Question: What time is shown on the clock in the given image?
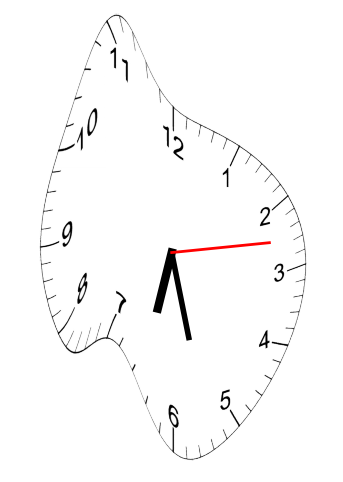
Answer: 06:27:13